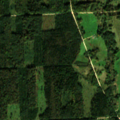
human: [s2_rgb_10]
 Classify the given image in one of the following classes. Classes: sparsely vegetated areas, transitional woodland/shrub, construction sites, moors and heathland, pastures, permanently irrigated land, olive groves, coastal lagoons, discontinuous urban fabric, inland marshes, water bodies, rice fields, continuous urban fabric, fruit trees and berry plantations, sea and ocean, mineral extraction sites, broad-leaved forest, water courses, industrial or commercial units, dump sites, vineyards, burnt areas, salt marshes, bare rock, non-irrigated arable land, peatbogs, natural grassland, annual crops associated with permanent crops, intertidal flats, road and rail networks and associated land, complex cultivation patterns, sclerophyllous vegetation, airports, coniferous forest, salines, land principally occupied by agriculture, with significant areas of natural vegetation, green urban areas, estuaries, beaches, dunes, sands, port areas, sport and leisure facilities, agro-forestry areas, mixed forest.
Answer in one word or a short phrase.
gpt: complex cultivation patterns, mixed forest